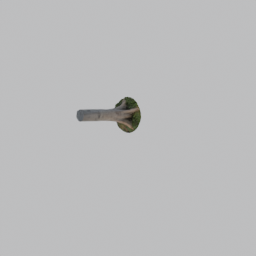
Label: nature